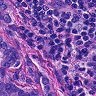
Metastatic tissue present: yes